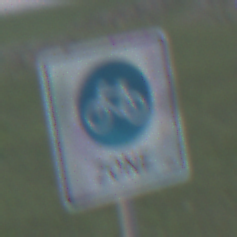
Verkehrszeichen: BeginnFahrradzone
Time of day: SunriseSunset
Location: Outdoor (Nature)
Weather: PartlyCloudy
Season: NotSpecified
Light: Natural